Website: macys
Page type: customer-info-address
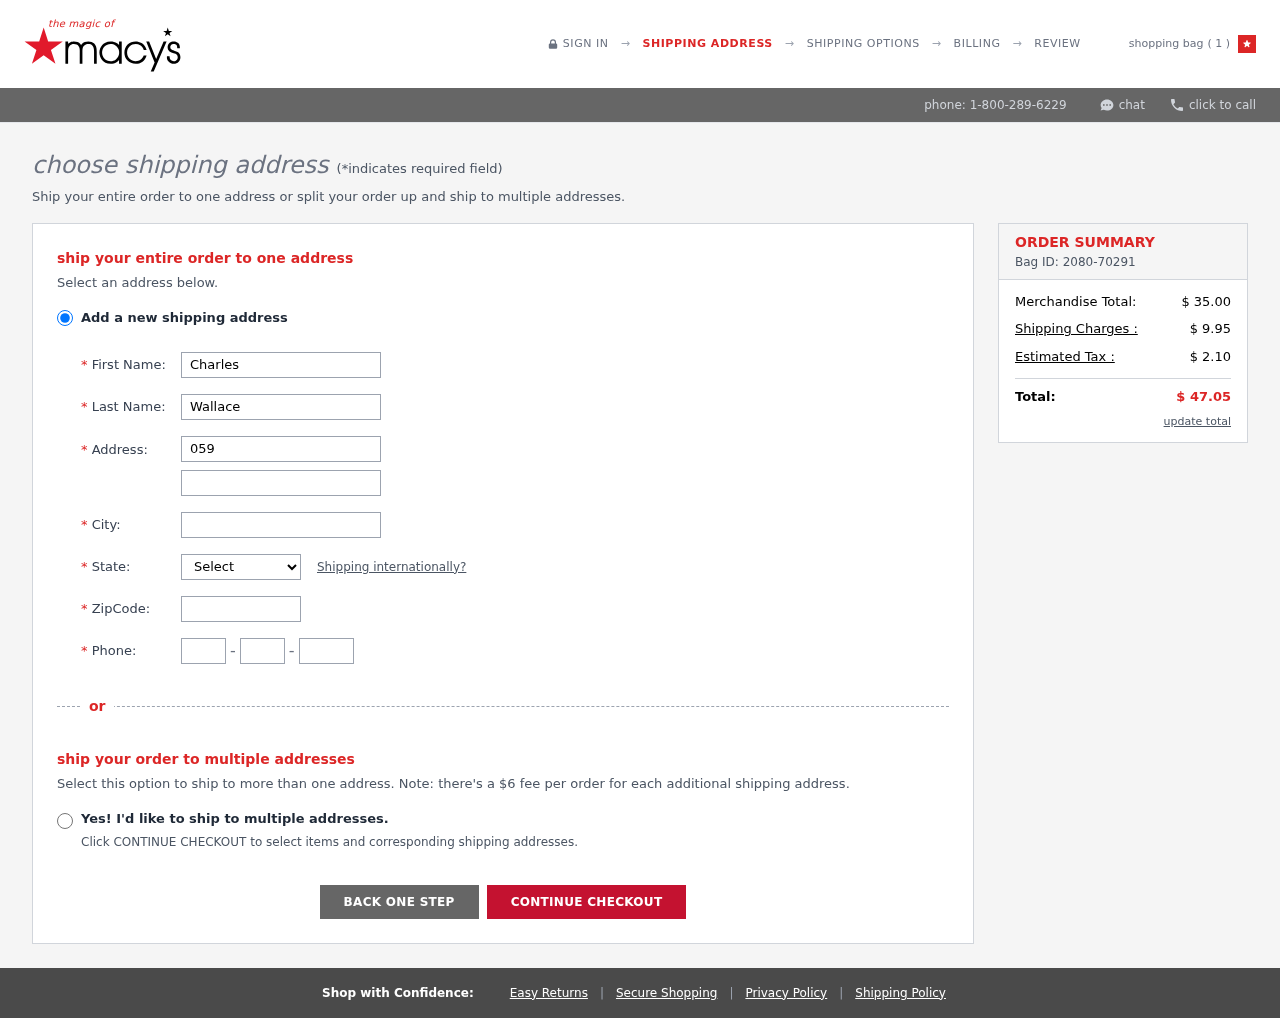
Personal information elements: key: PII_CITY
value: New Christopher
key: PII_FIRSTNAME
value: Charles
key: PII_LASTNAME
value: Wallace
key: PII_PHONE_AREA
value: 386
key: PII_PHONE_PREFIX
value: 797
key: PII_PHONE_SUFFIX
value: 1684
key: PII_POSTCODE
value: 71982
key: PII_STATE_ABBR
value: MS
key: PII_STREET
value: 059 Kristie Bridge
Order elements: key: ORDER_NUM_ITEMS
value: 1
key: ORDER_ID
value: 2080-70291
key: ORDER_SUBTOTAL
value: $ 35.00
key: ORDER_SHIPPING_COST
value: $ 9.95
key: ORDER_TAX
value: $ 2.10
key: ORDER_TOTAL
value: $ 47.05